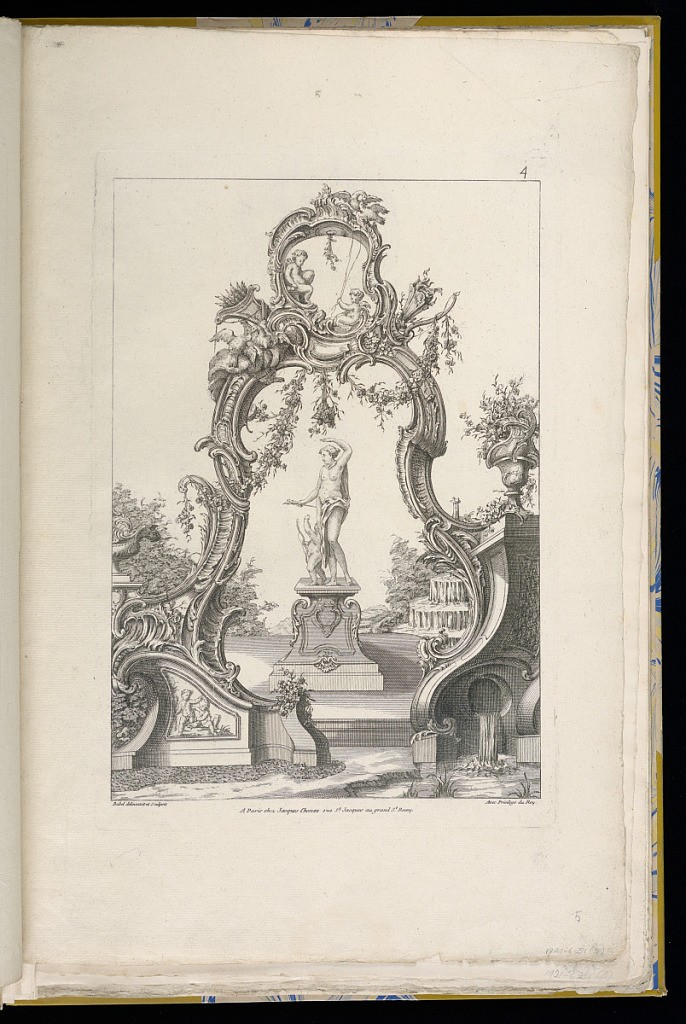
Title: Rocaille Arch and Fountain with Venus and Amor
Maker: Pierre Edme Babel, French, 1720–1775
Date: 1743-1763
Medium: Engraving on off-white laid paper
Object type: Print
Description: Fountain viewed though a rocaille archway that frames a statue of Venus and Cupid. The plate is signed and numbered.